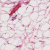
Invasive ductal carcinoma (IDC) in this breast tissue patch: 0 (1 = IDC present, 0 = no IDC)